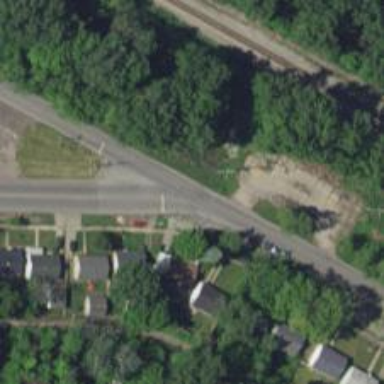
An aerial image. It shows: Stop road.